Question: I have a button and a script:
'''
<script>
function SubmitClick () {
var pid = $(this).data('personid');
var sid = $(this).data('surveyid');
var url = '@Url.Action("SubmitSurvey", "Person")';
$.post(url, { personid: pid, surveyid: sid }, function (data) {
alert('updated');
});
};
</script>
'''
When I click the button the script is not run/called/invoked. How to make this button invoke this script?
Full view '_Survey1.html' :
'''
<script>
function SubmitClick () {
var pid = $(this).data('personid');
var sid = $(this).data('surveyid');
var url = '@Url.Action("SubmitSurvey", "Person")';
$.post(url, { personid: pid, surveyid: sid }, function (data) {
alert('updated');
});
};
</script>
@using WebApplication2.Models
@model System.Tuple<Person, List<Survey>>
<hr />
<h1>Surveys</h1>
<input type="button" id="Coll" value="Collapse" onclick="javascript:CollapseDiv()" />
@*<p>
Number of Surveys: @Html.DisplayFor(x => Model.Item2.Count)
</p>*@
@{int i = 1;}
@foreach (var survey in Model.Item2) {
using (Html.BeginForm()) {
<h2>Survey @(i)</h2>
<p />
@Html.EditorFor(x => survey.Questions)
<button class='mybutton' type='button' data-personid="@Model.Item1.Id" data-surveyid="@survey.Id" onclick="javascript:SubmitClick()">Click Me</button>
}
i++;
<hr style="background-color:rgb(126, 126, 126);height: 5px" />
}
<hr />
'''
The 'SubmitSurvey' method in 'PersonController':
'''
public void SubmitSurvey(int personId, int surveyId) {
System.Diagnostics.Debug.WriteLine("UPDATING DATABASE");
}
'''
is that after clicking the button I get error saying that 'SubmitClick'haven't been found:

Details.cshtml (the _Survey1.cshtml) is rendered inside of it.
'''
@model WebApplication2.Models.Person
@{
ViewBag.Title = "Details";
}
<script>
function BtnOnclick() {
$.ajax({
type: 'POST',
url: '@Url.Content("~/Person/_Survey1")',
data: {
id: '@Model.Id'
},
success: function (data) {
$('#divpopup').css("display", "block");
$('#btnExpand').css("display", "none");
$('#divpopup')[0].innerHTML = data;
}
});
}
function CollapseDiv() {
$('#divpopup').css("display", "none");
$('#btnExpand').css("display", "block");
}
</script>
<h2>Details</h2>
<div>
<h4>Person</h4>
<hr />
<dl class="dl-horizontal">
<dt>
@Html.DisplayNameFor(model => model.FirstName)
</dt>
<dd>
@Html.DisplayFor(model => model.FirstName)
</dd>
<dt>
@Html.DisplayNameFor(model => model.LastName)
</dt>
<dd>
@Html.DisplayFor(model => model.LastName)
</dd>
<dt>
@Html.DisplayNameFor(model => model.CellNumber)
</dt>
<dd>
@Html.DisplayFor(model => model.CellNumber)
</dd>
<dt>
@Html.DisplayNameFor(model => model.SecondaryPhoneNumber)
</dt>
<dd>
@Html.DisplayFor(model => model.SecondaryPhoneNumber)
</dd>
<dt>
@Html.DisplayNameFor(model => model.Address)
</dt>
<dd>
@Html.DisplayFor(model => model.Address)
</dd>
<dt>
@Html.DisplayNameFor(model => model.BirthDate)
</dt>
<dd>
@Html.DisplayFor(model => model.BirthDate)
</dd>
<dt>
@Html.DisplayNameFor(model => model.Pesel)
</dt>
<dd>
@Html.DisplayFor(model => model.Pesel)
</dd>
<dt>
@Html.DisplayNameFor(model => model.Notes)
</dt>
<dd>
@Html.DisplayFor(model => model.Notes)
</dd>
<dt>
@Html.DisplayNameFor(model => model.Status)
</dt>
<dd>
@Html.DisplayFor(model => model.Status.Name)
</dd>
<dt>
@Html.DisplayNameFor(model => model.PersonalDataProcessing)
</dt>
<dd>
@Html.DisplayFor(model => model.PersonalDataProcessing)
</dd>
</dl>
</div>
<!--BEGIN-->
<p>
<input type="button" value="Expand" id="btnExpand"
onclick="javascript:BtnOnclick();" />
</p>
<div id="divpopup" style="display:none">
</div>
<!--END-->
<p>@Html.ActionLink("Call Cell Phone", "Call", new { id = Model.Id, number = Model.CellNumber }, new { @class = "btn btn-default" })</p>
<p> @Html.ActionLink("Call Client's Secondary Number "", "Call", new { id = Model.Id, number = Model.SecondaryPhoneNumber }, new { @class = "btn btn-default" })</p>
<p>
@Html.ActionLink("Edit", "Edit", new { id = Model.Id })
@Html.ActionLink("Back to List", "Index")
</p>
'''
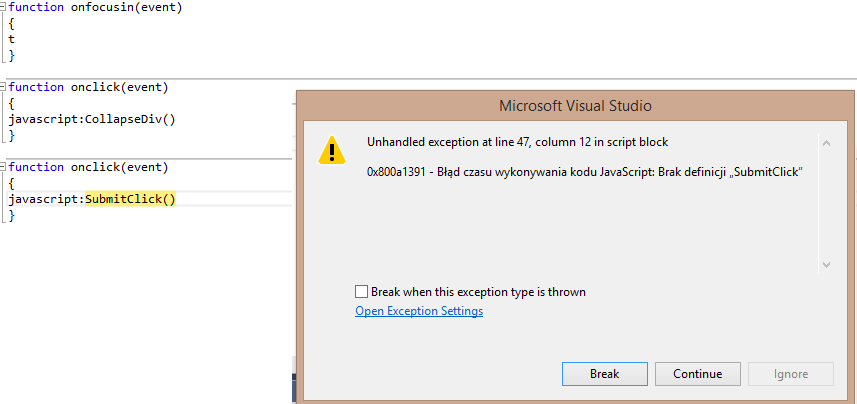
Answer: Remove the script from the 'foreach' loop and add a single script at the bottom of the page. In the loop, assign the values you want to pass to the post method as 'data' attributes of the button so they can be accessed in the script. For example
'''
@foreach (var survey in Model.Item2) {
using (Html.BeginForm()) {
....
<button class='mybutton' type='button' data-personid="@Model.Item.ID" data-surveyid="@Survey.ID">Click Me</button>
'''
And the script
'''
$('.mybutton').click(function() {
var pid = $(this).data('personid');
var sid = $(this).data('surveyid');
var url = '@Url.Action("SubmitSurvey", "Person")';
$.post(url, { personid: pid, surveyid: sid }, function(data) {
alert('updated');
});
});
'''
Note: the post method should return JSON data indicating success or otherwise so you can test the result - for example 'return Json(true)' or 'return Json(null)', then in the script 'if(data) { alert('updated'); } else { alert('oops'); }'